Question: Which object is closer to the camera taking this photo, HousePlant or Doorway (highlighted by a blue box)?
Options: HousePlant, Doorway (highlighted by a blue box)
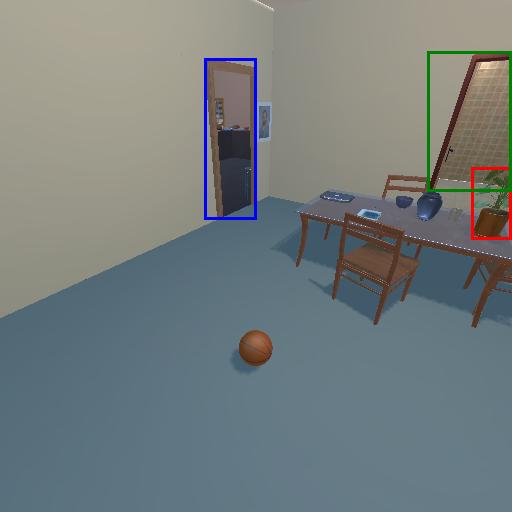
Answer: HousePlant